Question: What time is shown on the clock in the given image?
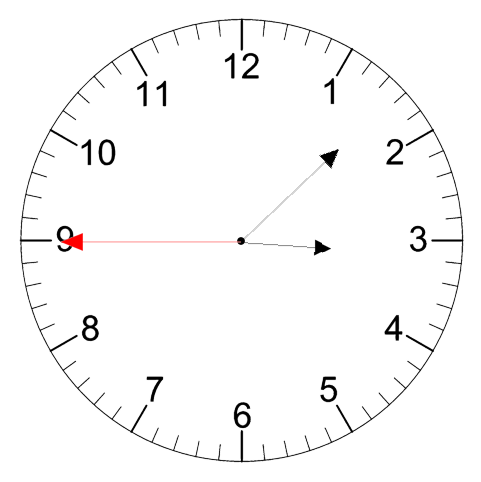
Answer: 03:07:45